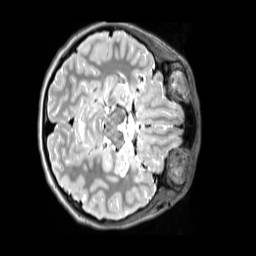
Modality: T2w
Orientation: axial
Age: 12
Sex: female
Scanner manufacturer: siemens
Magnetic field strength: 3 T
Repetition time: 3.2 s
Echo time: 0.408 s